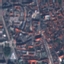
Land use / land cover: Residential